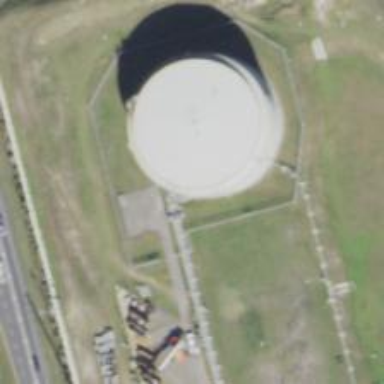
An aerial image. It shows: Storage tank which is man-made.